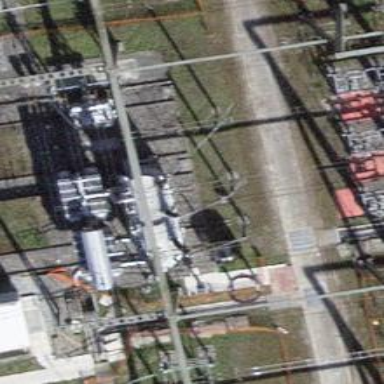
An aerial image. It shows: Transformer is shown.